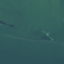
Label: SeaLake